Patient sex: M
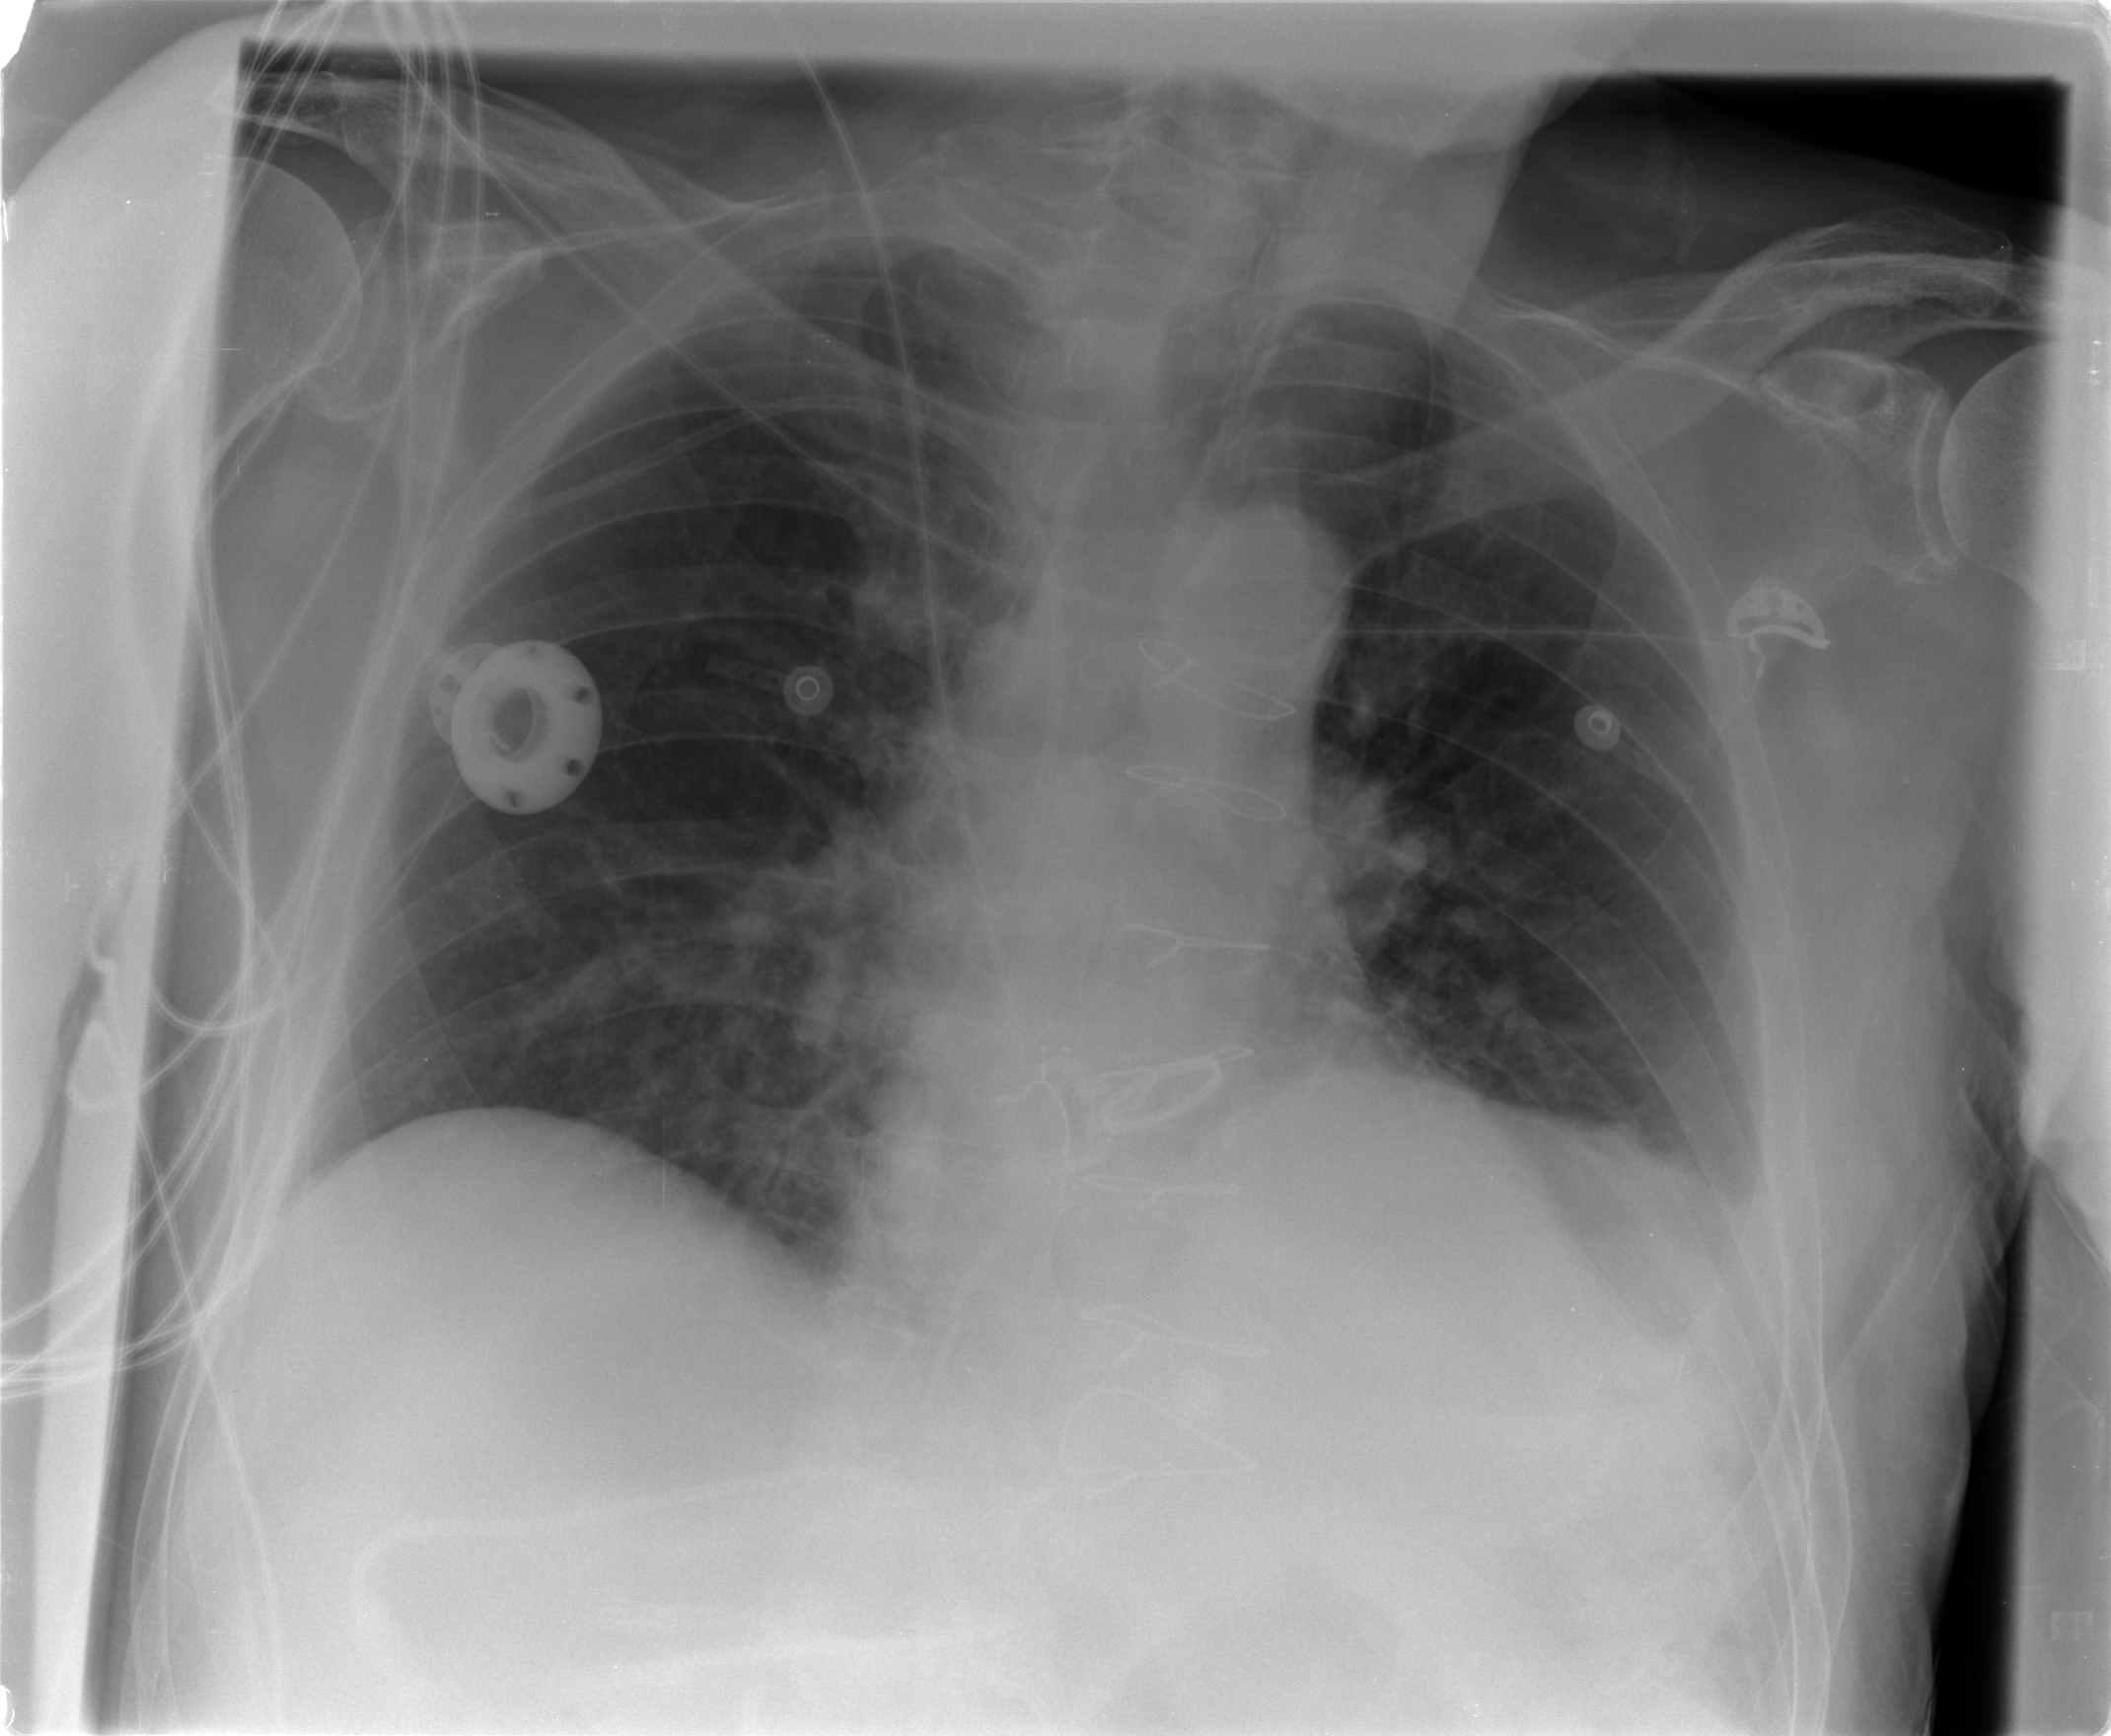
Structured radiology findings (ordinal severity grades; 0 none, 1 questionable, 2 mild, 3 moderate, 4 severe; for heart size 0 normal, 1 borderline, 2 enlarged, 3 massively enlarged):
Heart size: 0
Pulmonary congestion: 2
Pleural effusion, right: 0
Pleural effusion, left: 2
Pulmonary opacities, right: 0
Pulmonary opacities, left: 0
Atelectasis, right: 2
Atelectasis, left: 2